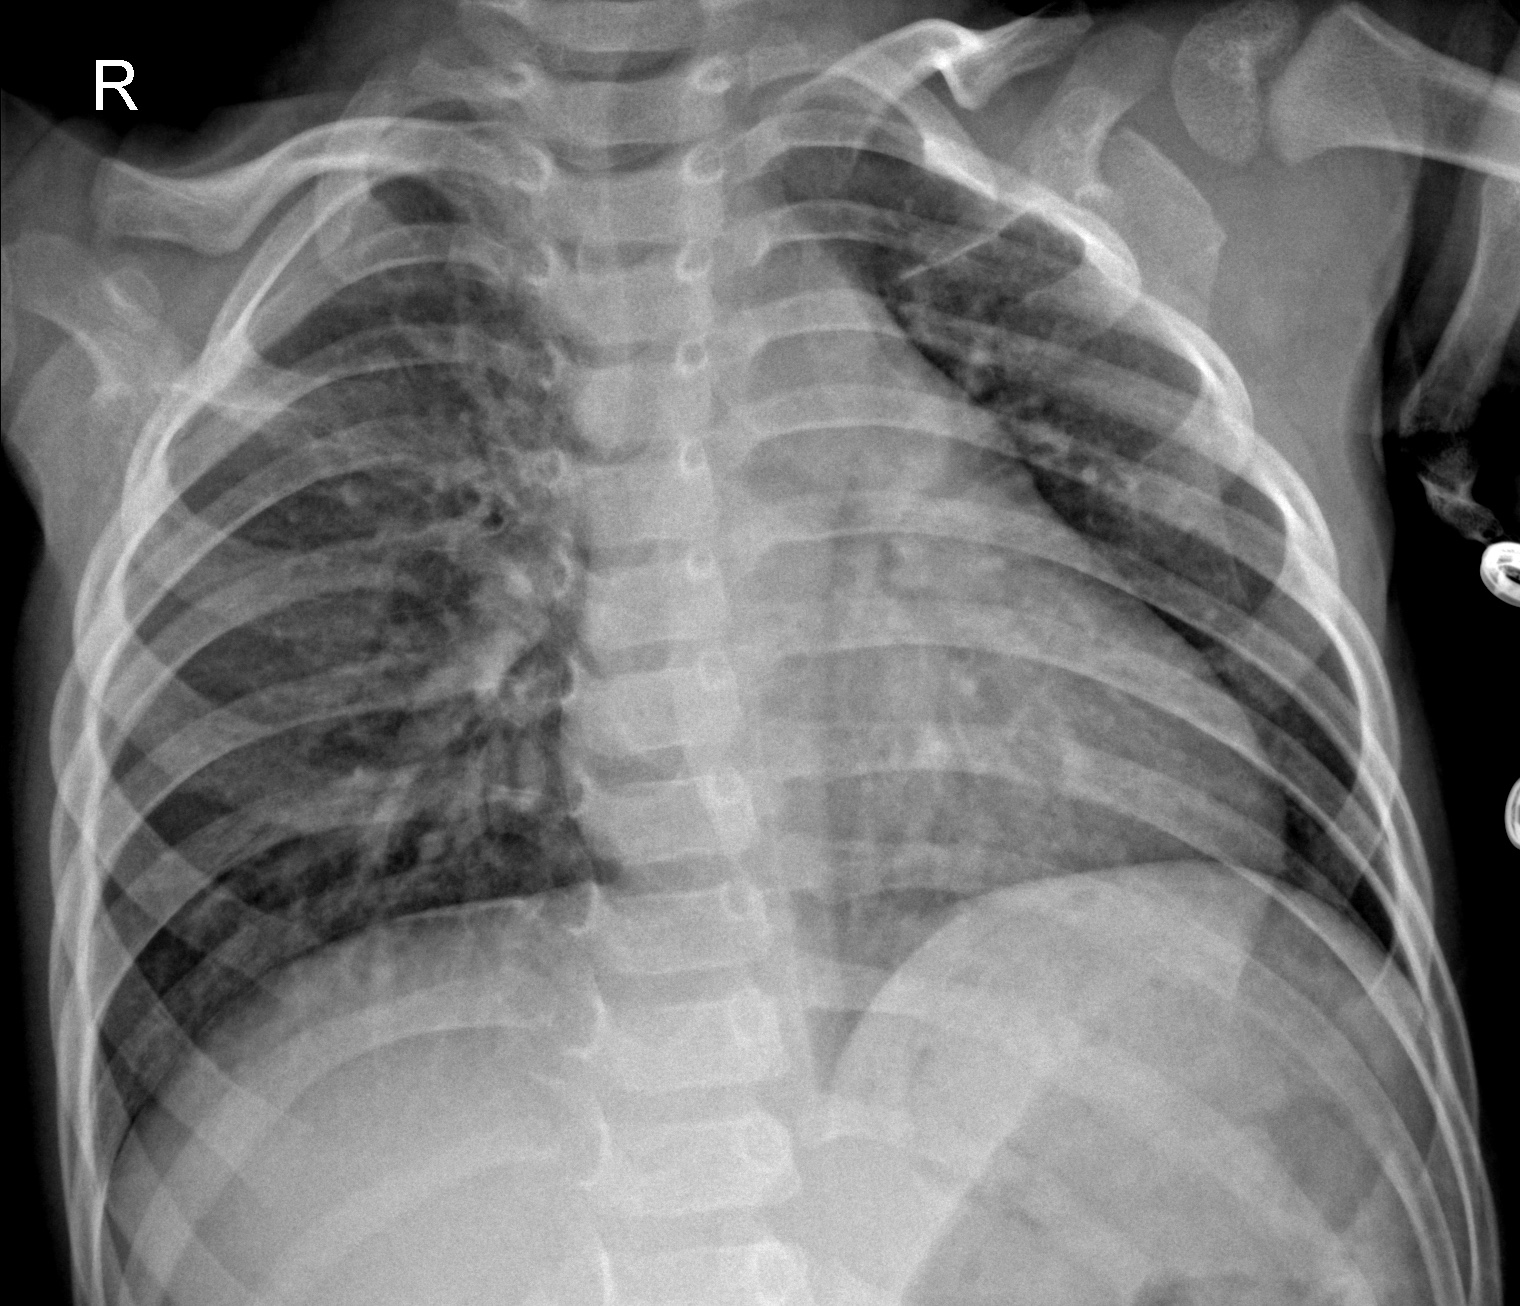
Diagnosis: NORMAL